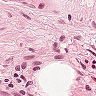
Metastatic tissue present: no